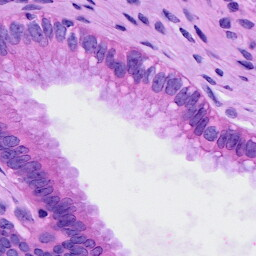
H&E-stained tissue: Cervix